Question: I have facing '"NullPointerException"' in code. We have already check not null, but it's not working for us in the below screenshot. I already check 'folderInfoData.getSelectedInfoRole() != null' but its enter to the if statement. It's 'private SelectOption<String> selectedInfoRole;' type.
How to fixed this issue?
'''
18:26:22,589 246302 ERROR [zk.ui.impl.UiEngineImpl ] -
java.lang.NullPointerException
at com.csdcsystems.amanda.web.viewmodel.FolderProcessInfoViewModel.saveInfoDetails(FolderProcessInfoViewModel.java:234)
at com.csdcsystems.amanda.web.viewmodel.FolderProcessInfoViewModel.saveProcessInfo(FolderProcessInfoViewModel.java:201)
at sun.reflect.NativeMethodAccessorImpl.invoke0(Native Method)
at sun.reflect.NativeMethodAccessorImpl.invoke(Unknown Source)
at sun.reflect.DelegatingMethodAccessorImpl.invoke(Unknown Source)
at java.lang.reflect.Method.invoke(Unknown Source)
at org.zkoss.bind.impl.ParamCall.call(ParamCall.java:113)
at org.zkoss.bind.impl.BinderImpl.doExecute(BinderImpl.java:1748)
at org.zkoss.bind.impl.BinderImpl.doCommand(BinderImpl.java:1509)
at org.zkoss.bind.impl.BinderImpl.access$1500(BinderImpl.java:108)
at org.zkoss.bind.impl.BinderImpl$CommandEventListener.onEvent0(BinderImpl.java:1378)
at org.zkoss.bind.impl.BinderImpl$CommandEventListener.onEvent(BinderImpl.java:1330)
at org.zkoss.zk.ui.AbstractComponent.onEvent(AbstractComponent.java:2746)
at org.zkoss.zk.ui.AbstractComponent.service(AbstractComponent.java:2717)
at org.zkoss.zk.ui.AbstractComponent.service(AbstractComponent.java:2658)
at org.zkoss.zk.ui.impl.EventProcessor.process(EventProcessor.java:136)
at org.zkoss.zk.ui.impl.UiEngineImpl.processEvent(UiEngineImpl.java:1765)
at org.zkoss.zk.ui.impl.UiEngineImpl.process(UiEngineImpl.java:1550)
at org.zkoss.zk.ui.impl.UiEngineImpl.execUpdate(UiEngineImpl.java:1260)
at org.zkoss.zk.au.http.DHtmlUpdateServlet.process(DHtmlUpdateServlet.java:603)
at org.zkoss.zk.au.http.DHtmlUpdateServlet.doGet(DHtmlUpdateServlet.java:485)
at org.zkoss.zk.au.http.DHtmlUpdateServlet.doPost(DHtmlUpdateServlet.java:494)
at javax.servlet.http.HttpServlet.service(HttpServlet.java:647)
at javax.servlet.http.HttpServlet.service(HttpServlet.java:728)
at org.apache.catalina.core.ApplicationFilterChain.internalDoFilter(ApplicationFilterChain.java:305)
at org.apache.catalina.core.ApplicationFilterChain.doFilter(ApplicationFilterChain.java:210)
at com.csdcsystems.servlets.AmandaSessionFilter.doFilter(AmandaSessionFilter.java:46)
at org.apache.catalina.core.ApplicationFilterChain.internalDoFilter(ApplicationFilterChain.java:243)
at org.apache.catalina.core.ApplicationFilterChain.doFilter(ApplicationFilterChain.java:210)
at org.apache.catalina.core.StandardWrapperValve.invoke(StandardWrapperValve.java:222)
at org.apache.catalina.core.StandardContextValve.invoke(StandardContextValve.java:123)
at org.apache.catalina.authenticator.AuthenticatorBase.invoke(AuthenticatorBase.java:502)
at org.apache.catalina.core.StandardHostValve.invoke(StandardHostValve.java:171)
at org.apache.catalina.valves.ErrorReportValve.invoke(ErrorReportValve.java:99)
at org.apache.catalina.valves.AccessLogValve.invoke(AccessLogValve.java:953)
at org.apache.catalina.core.StandardEngineValve.invoke(StandardEngineValve.java:118)
at org.apache.catalina.connector.CoyoteAdapter.service(CoyoteAdapter.java:408)
at org.apache.coyote.http11.AbstractHttp11Processor.process(AbstractHttp11Processor.java:1023)
at org.apache.coyote.AbstractProtocol$AbstractConnectionHandler.process(AbstractProtocol.java:589)
at org.apache.tomcat.util.net.JIoEndpoint$SocketProcessor.run(JIoEndpoint.java:312)
at java.util.concurrent.ThreadPoolExecutor.runWorker(Unknown Source)
at java.util.concurrent.ThreadPoolExecutor$Worker.run(Unknown Source)
at java.lang.Thread.run(Unknown Source)
18:26:22,597 246302 INFO [csdcsystems.amanda.web.AmandaPerformanceMeter ] - Command name:saveProcessInfo
'''
Here is Screenshot:

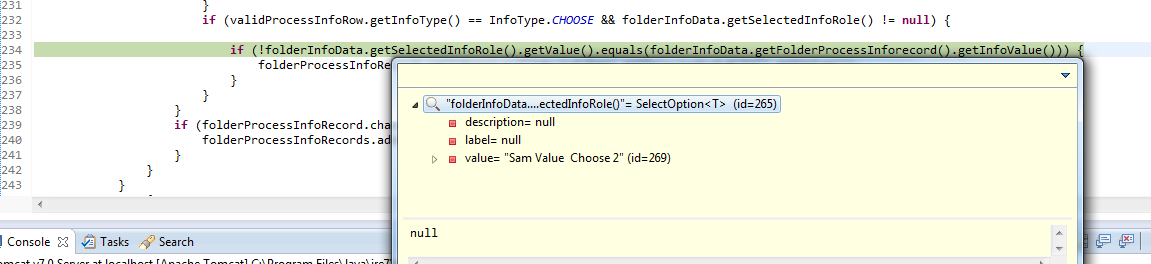
Answer: My guess is that you have a NullPointerException because either 'folderInfoData.getFolderprocessInforecord()' or 'folderInfoData.getSelectedInfoRole().getValue()' returns null and then you call 'getInfoValue' on it.
To help debugging similar issues, try to keep lines simpler:
'''
infoRole = folderInfoData.getSelectedoInfoRole().getValue();
infoRecord = folderInfoData.getFolderprocessInforecord().getValue();
if (!infoRole.equals(infoRecord) {
...
}
'''
This would report a NullPointerException on the second line and would save you some time debugging.